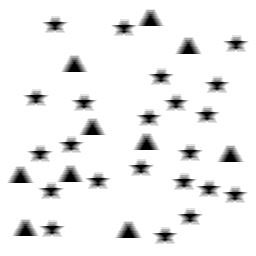
Squares: 0
Triangles: 10
Stars: 22
Total shapes: 32